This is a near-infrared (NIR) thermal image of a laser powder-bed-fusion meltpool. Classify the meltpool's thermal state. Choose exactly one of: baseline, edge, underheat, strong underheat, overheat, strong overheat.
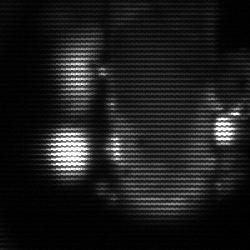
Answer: strong underheat